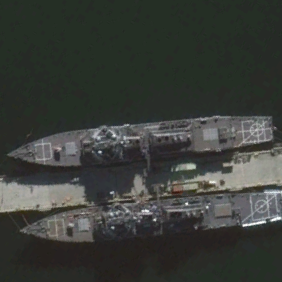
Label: destroyer